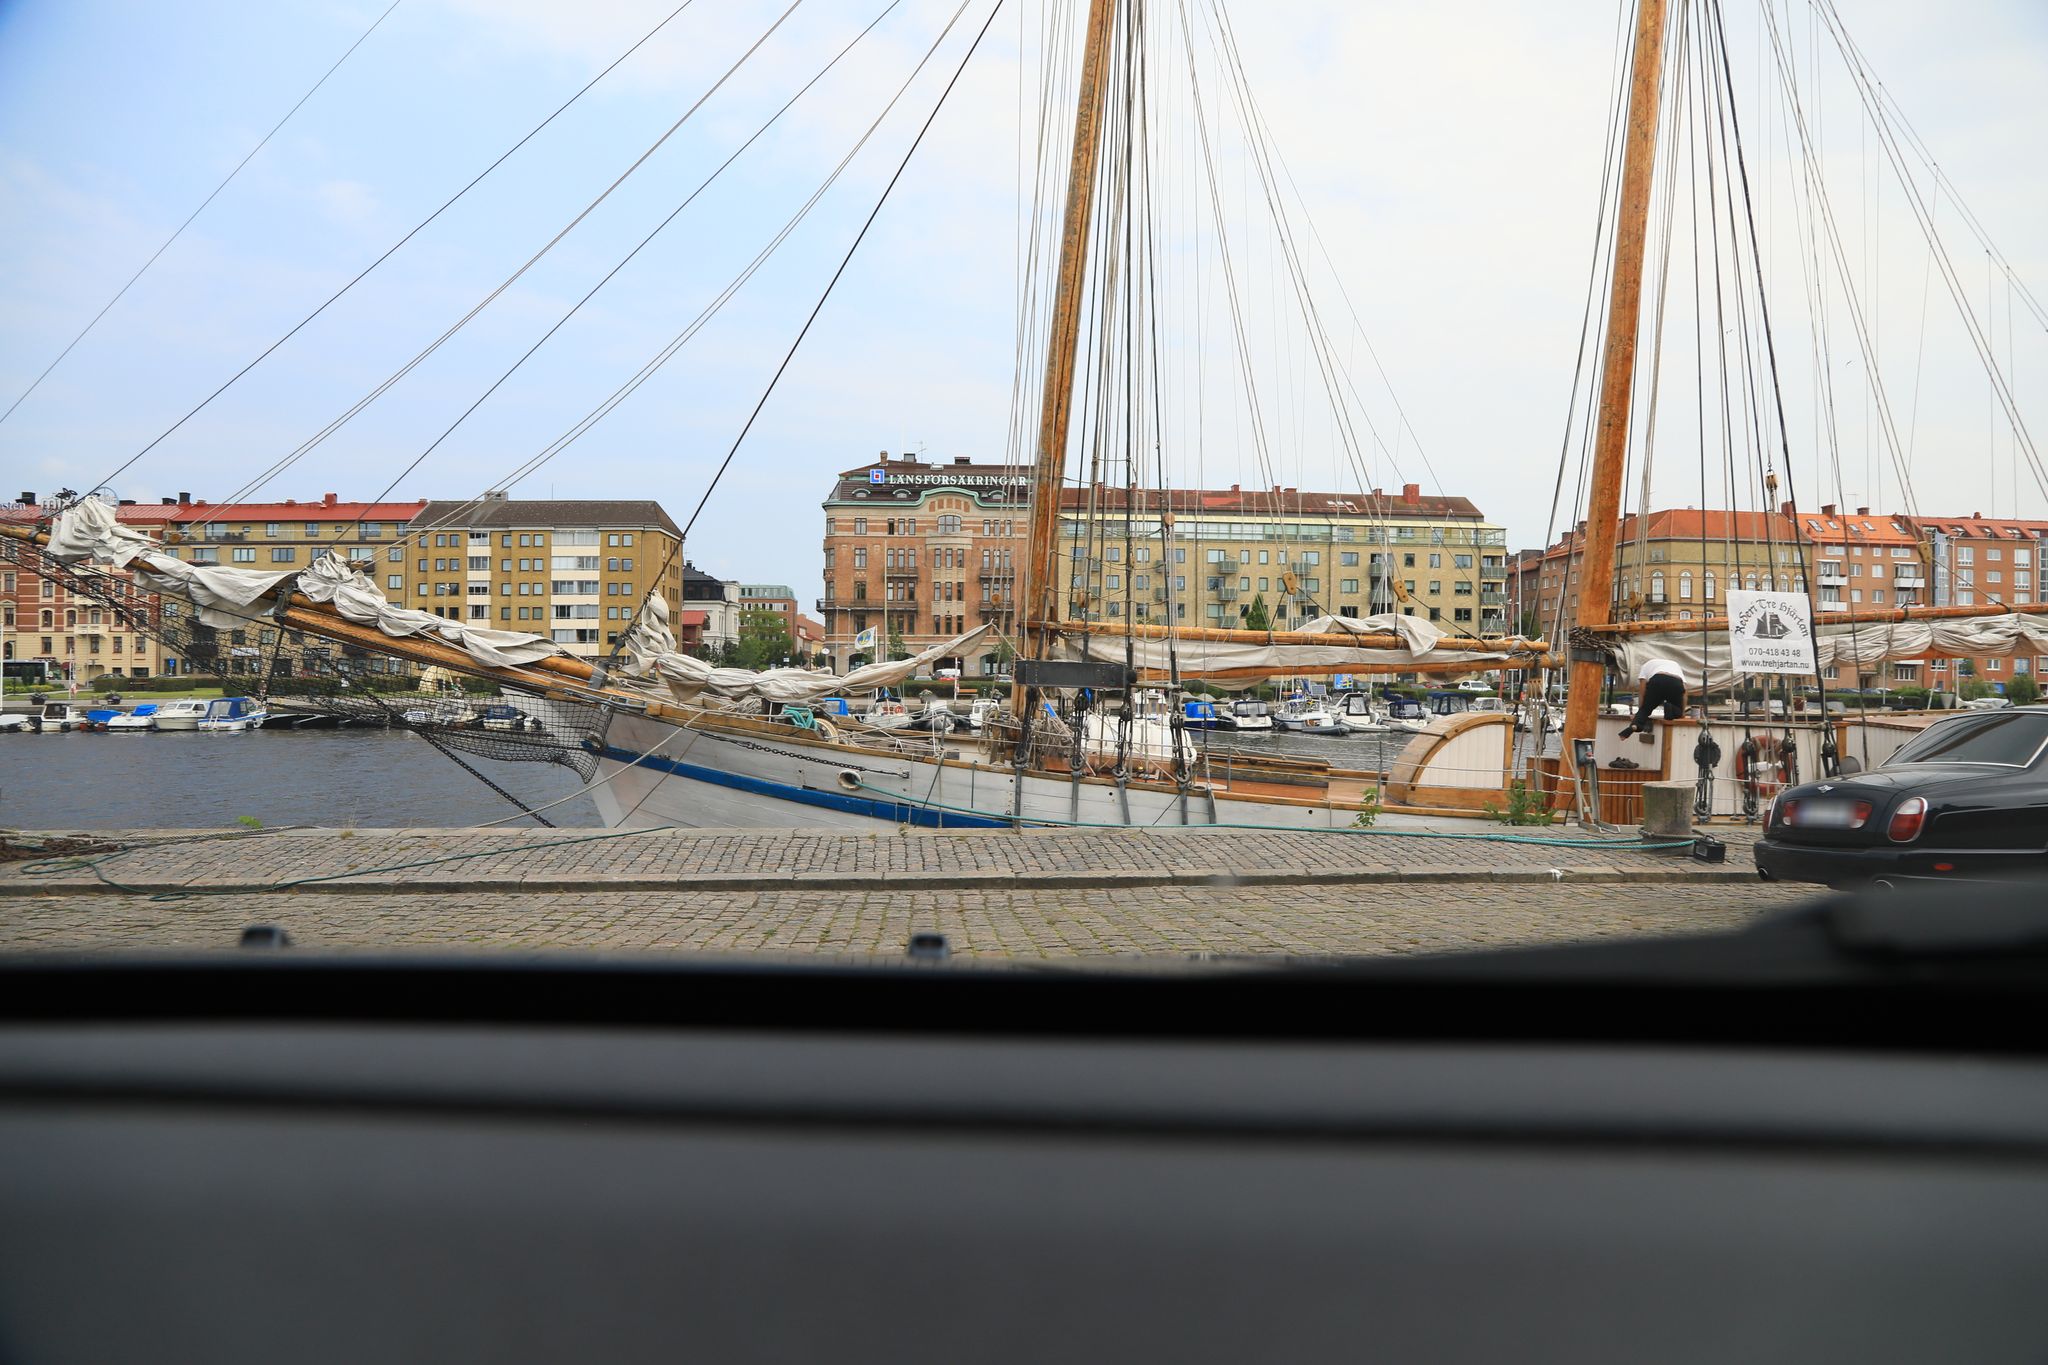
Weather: snowy
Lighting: day
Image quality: good
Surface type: driving surface
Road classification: footway, residential, path
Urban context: dense urban cluster
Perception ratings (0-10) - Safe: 7.29, Lively: 3.66, Beautiful: 2.39, Boring: 2.58, Depressing: 0.96, Wealthy: 6.27